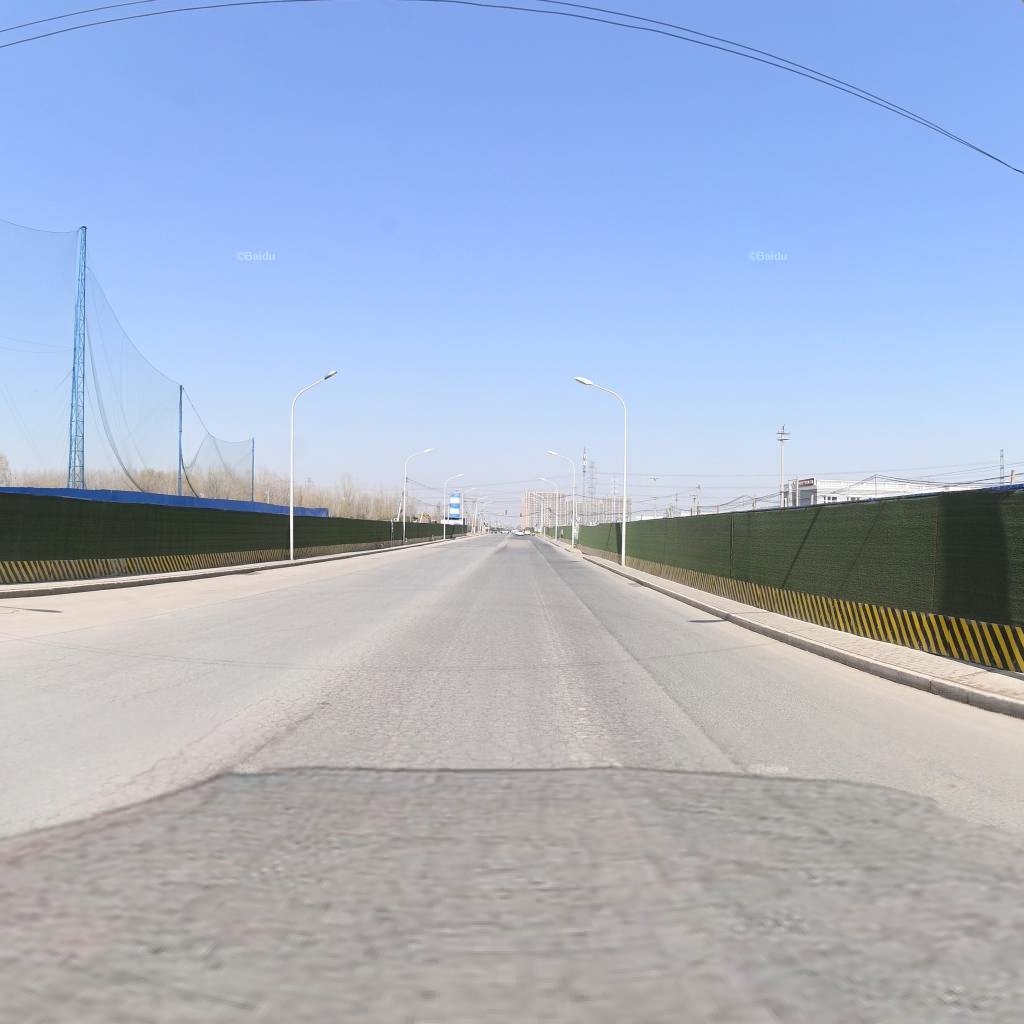
Region: Chaoyang
Road damage annotations: alligator crack